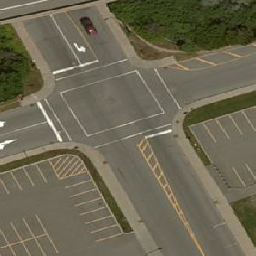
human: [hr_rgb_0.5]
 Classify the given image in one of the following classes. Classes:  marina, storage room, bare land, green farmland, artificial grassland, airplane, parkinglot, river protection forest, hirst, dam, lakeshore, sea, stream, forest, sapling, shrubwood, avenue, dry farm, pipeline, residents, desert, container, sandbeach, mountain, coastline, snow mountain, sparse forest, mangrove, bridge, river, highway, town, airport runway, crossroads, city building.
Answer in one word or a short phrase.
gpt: crossroads